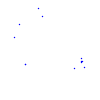
Particle: proton